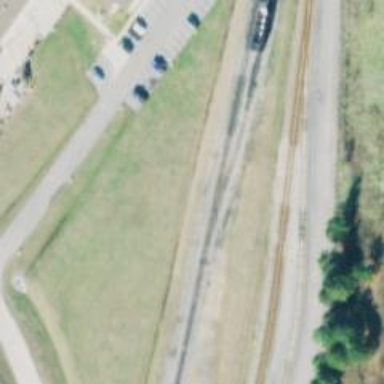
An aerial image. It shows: Rail spur service.